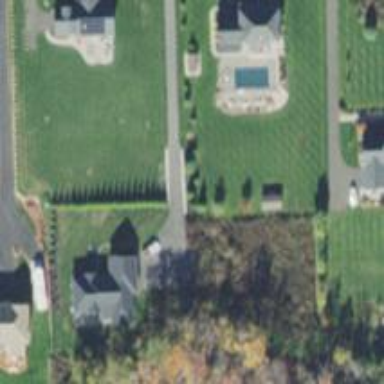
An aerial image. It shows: Driveway.